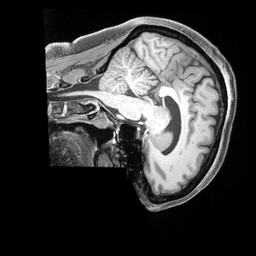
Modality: T1w
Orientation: sagittal
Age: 54
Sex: female
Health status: ill
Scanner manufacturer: siemens
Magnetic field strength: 3 T
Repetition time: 2.4 s
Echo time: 0.00222 s